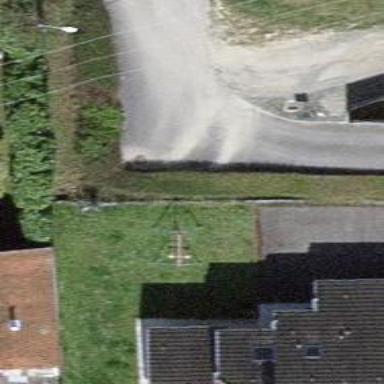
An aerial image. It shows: Alleyway designated as service road.